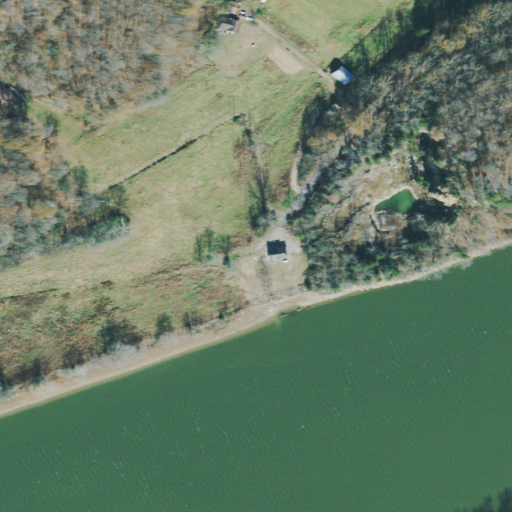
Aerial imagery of valley in Tennessee named Rattlesnake Hollow containing open water, pasture, deciduous forest, open development, grassland, mixed forest, and low intensity development